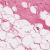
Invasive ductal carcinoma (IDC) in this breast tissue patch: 0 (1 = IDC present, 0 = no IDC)